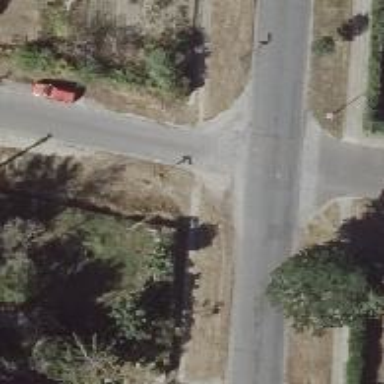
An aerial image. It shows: Unmarked crossing on the road.